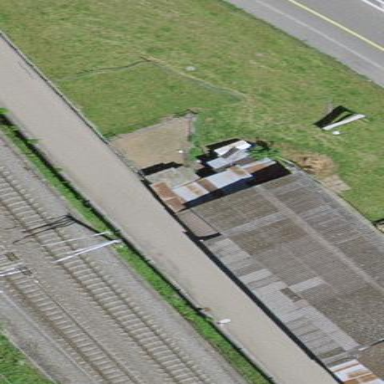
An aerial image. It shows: Barn.